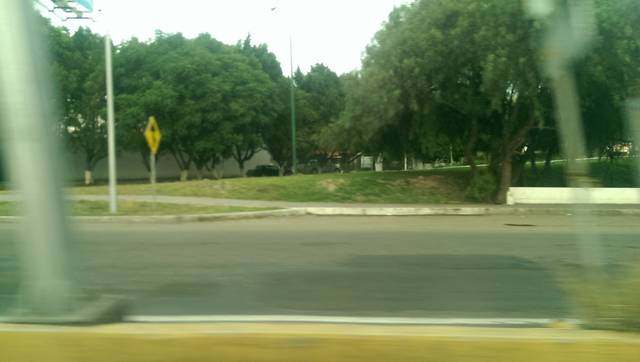
Region: Mexico
Coordinates: 20.586, -100.363